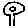
Label: flower